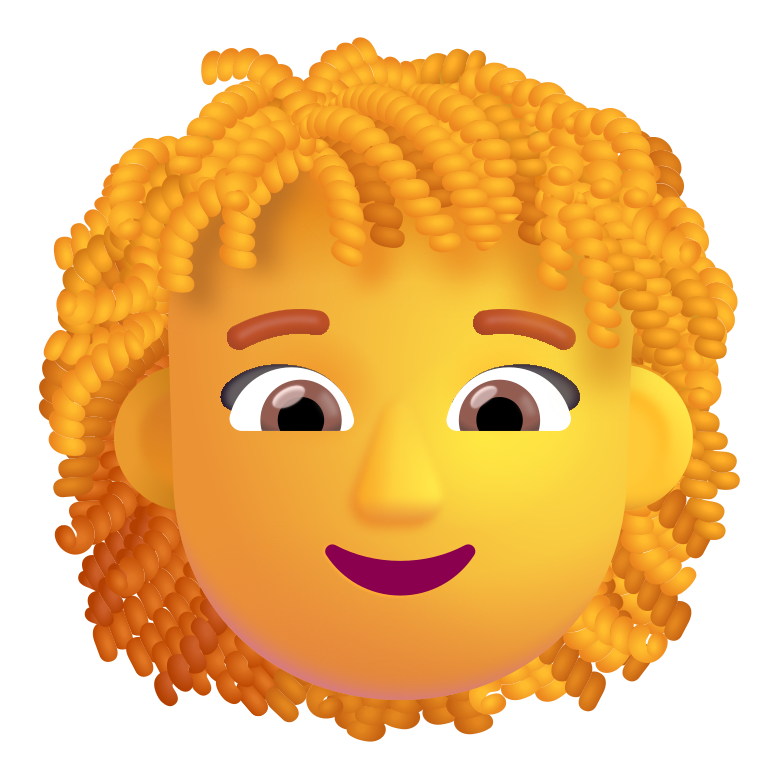
woman curly hair color default